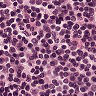
Metastatic tissue present: no